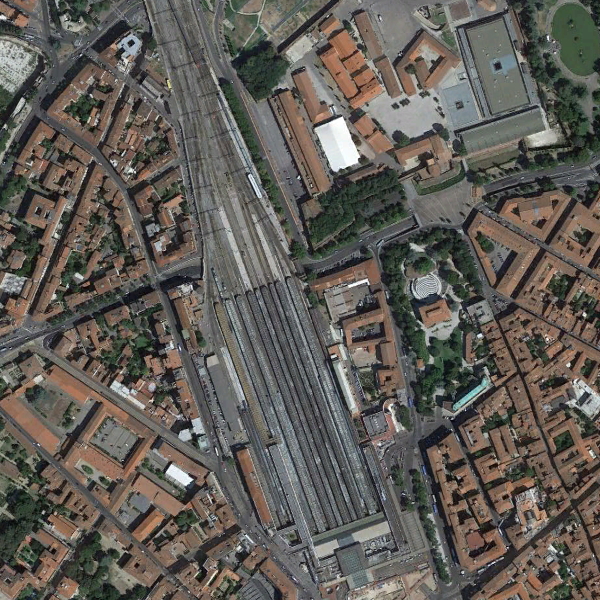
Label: RailwayStation